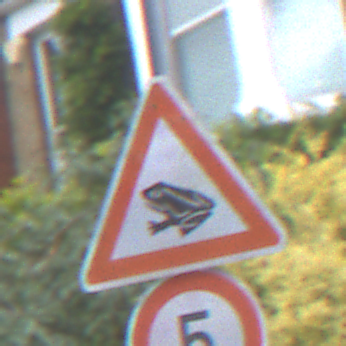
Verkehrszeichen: AmphibienwanderungRechts
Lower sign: Geschwindigkeit5
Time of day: MorningAfternoon
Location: Outdoor (Urban)
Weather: Overcast
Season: NotSpecified
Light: Natural